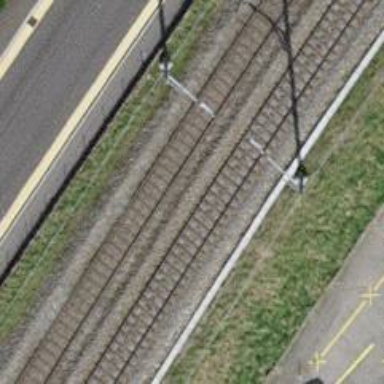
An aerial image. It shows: Single railway track with electrification through contact line.